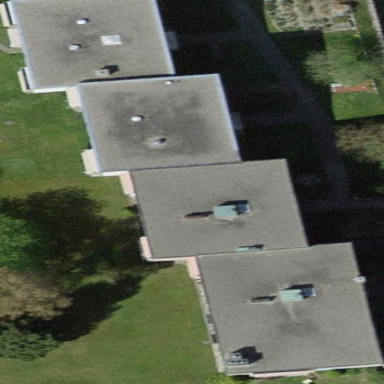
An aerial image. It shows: Flat-roofed apartment building.